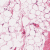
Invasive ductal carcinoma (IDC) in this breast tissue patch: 0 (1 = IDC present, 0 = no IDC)